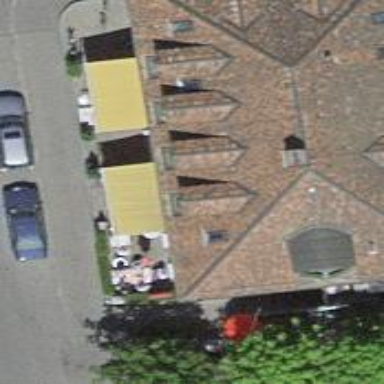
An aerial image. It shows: Restaurant.